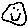
Label: smiley face